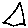
Label: triangle